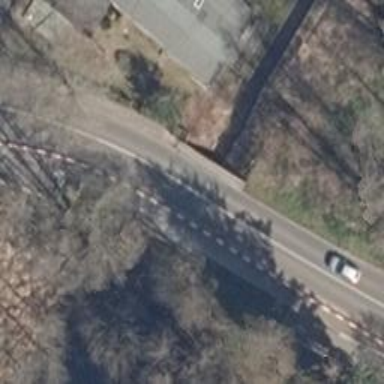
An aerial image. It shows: Footway on bridge with asphalt surface.